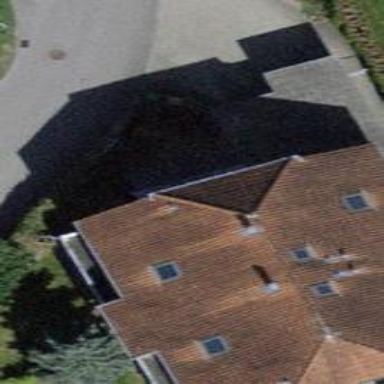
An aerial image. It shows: Building with tile roof.